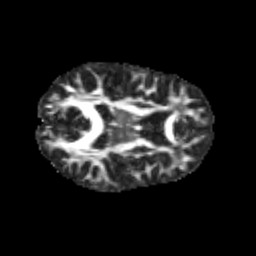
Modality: FA
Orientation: axial
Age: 12
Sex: female
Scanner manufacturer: siemens
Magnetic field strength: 3 T
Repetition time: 3.8 s
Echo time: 0.07 s